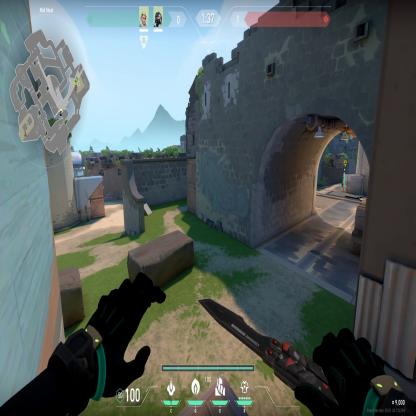
Label: teammate